Question: I have 2 boxes that should show up next to eachother. I want one to have a vertical fixed position.
So when I scroll up or down the box stays at the same height.
But I don't want it to be horizontal fixed, because I want the 2 boxes together always in the center. Even when you make your browser bigger or smaller. For this I use the margin: 20px auto;
Is there any way
Just like this website when making a post. There is a the main page with the question and a sidebox with similar question that always stays on the screeen.
My code so far:
'''
<!DOCTYPE html>
<html>
<head>
<link rel="icon" type="image/png" href="/favicon.ico">
<style>
html,
body {
background-color: #026642;
}
#container {
width: 800px;
margin: 20px auto;
position: relative;
}
#sidebox {
background-color: white;
padding: 5px;
margin: 5px;
border-radius: 5px;
width: 180px;
position: absolute;
}
#indexcontainer {
padding: 10px;
background-color: #FFD302;
border-radius: 20px;
width: 580px;
position: absolute;
}
#header {
text-align: center;
}
#content {
background-color: white;
padding: 5px;
margin: 5px;
border-radius: 5px;
}
#content i {
font-size: 14px;
}
#footer {
clear: both;
padding: 0 5px;
font-size: 11px;
clear: both;
}
a:link {
text-decoration: none;
color: black;
}
a:visited {
text-decoration: none;
color: black;
}
a:hover {
text-decoration: underline;
color: black;
}
a:active {
text-decoration: underline;
color: black;
}
</style>
</head>
<body>
<div id="container">
<div id="sidebox">
Sidebox
</div>
<div id="indexcontainer">
<div id="header">
<img src="images/emte.jpg" alt="logo" width="200" height="100">
</a>
</div>
<div id='content'>
Main text box
</div>
<div id="footer"></div>
</div>
</div>
</body>
</html>
'''
How it needs to work:

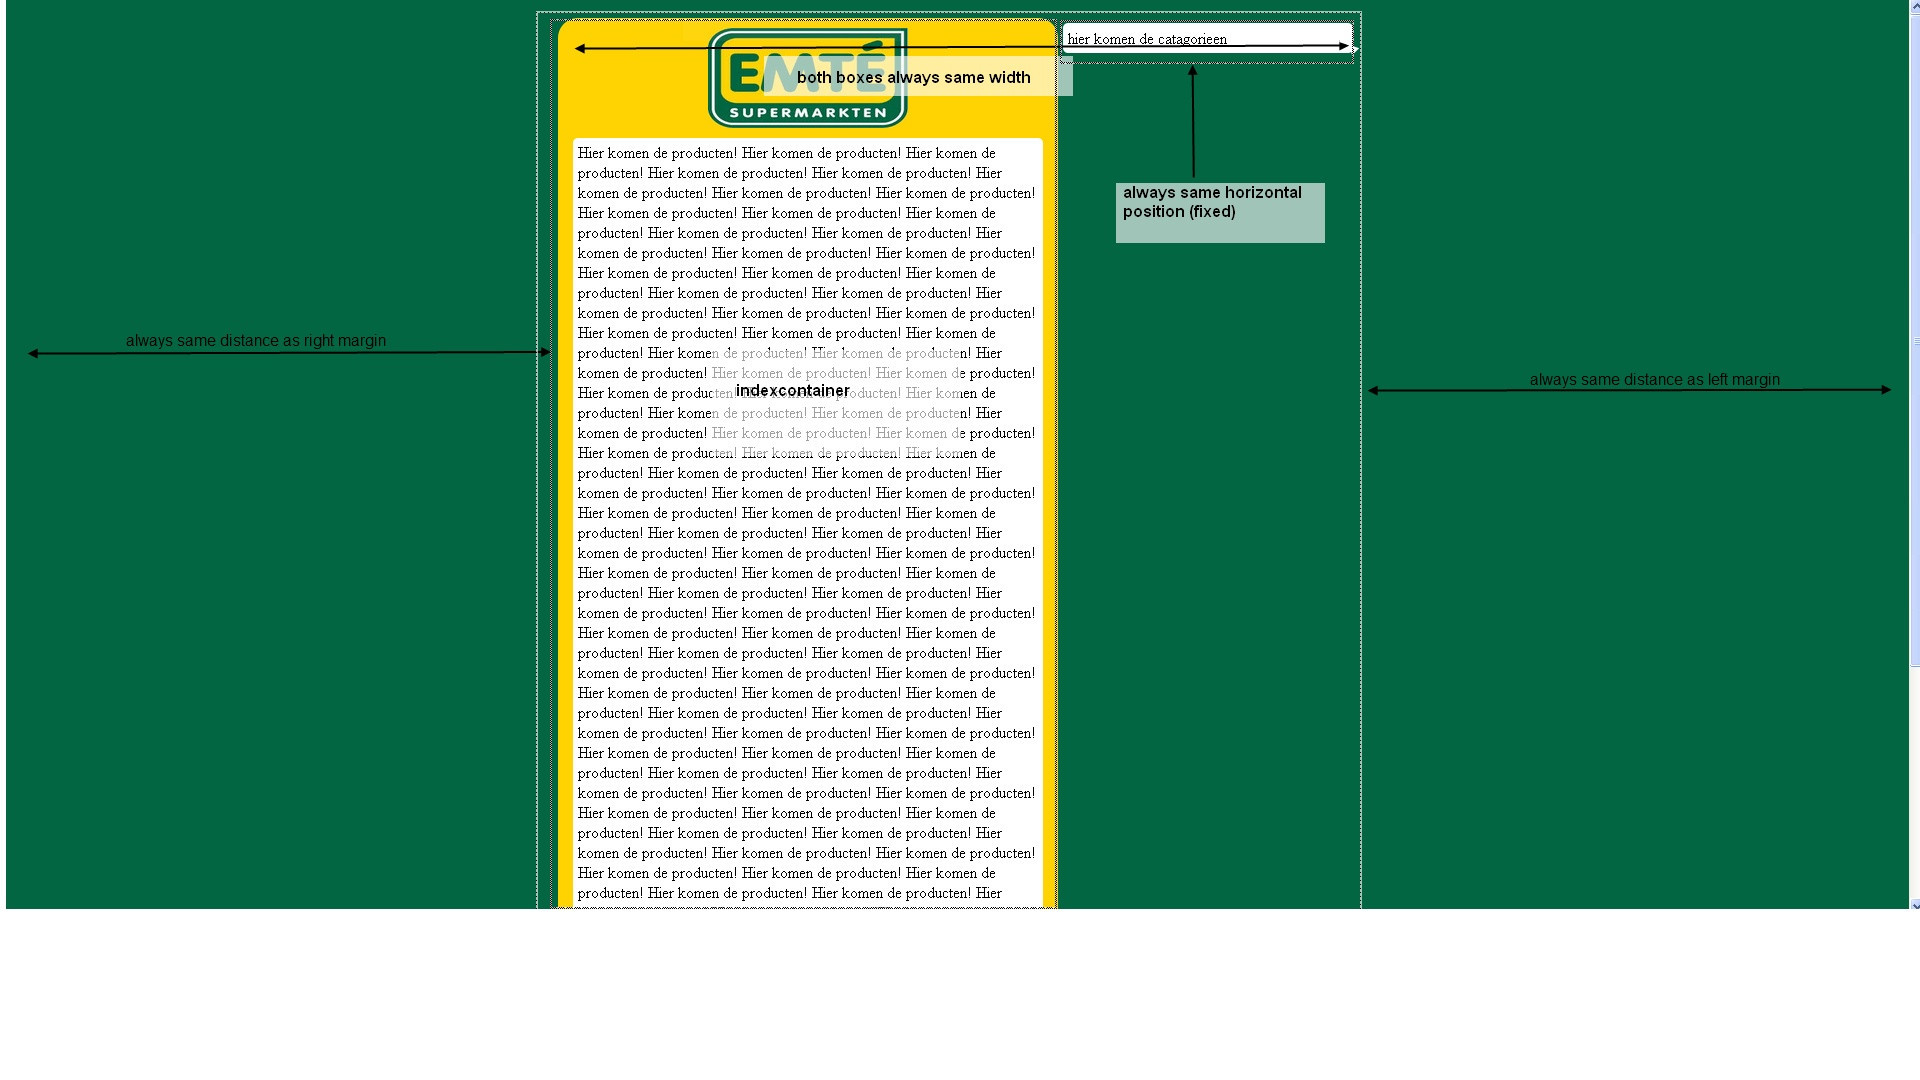
Answer: use this CSS...
'''
body {
background-color: #026642;
}
#container {
width: 100%;
}
#container #indexcontainer{
margin-left:23%;
width:30%;
}
#container #indexcontainer #header #sidebox {
background-color: white;
color:red;
padding: 5px;
margin-left:31%;
border-radius: 5px;
width: 20%;
position: fixed;
}
#indexcontainer {
padding: 10px;
background-color: #FFD302;
border-radius: 20px;
width: 580px;
position:relative;
}
#header {
text-align: center;
}
#content {
background-color: white;
padding: 5px;
margin: 5px;
border-radius: 5px;
}
#content i {
font-size: 14px;
}
#footer {
clear: both;
padding: 0 5px;
font-size: 11px;
clear: both;
}
a:link {
text-decoration: none;
color: black;
}
a:visited {
text-decoration: none;
color: black;
}
a:hover {
text-decoration: underline;
color: black;
}
a:active {
text-decoration: underline;
color: black;
}
'''
for further look at this jsfiddle link <URL>
Hope this help you... thanks